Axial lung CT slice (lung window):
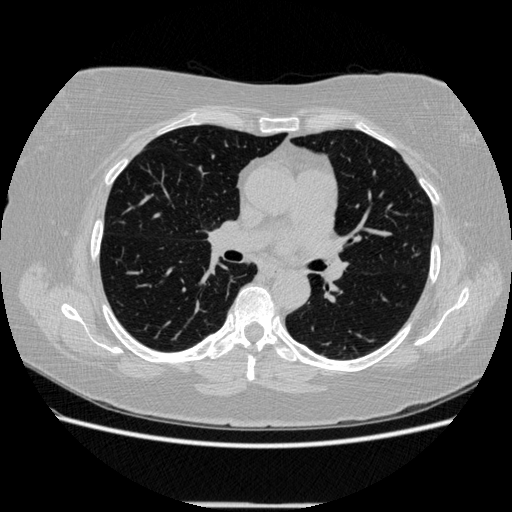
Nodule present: no